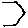
Label: hexagon